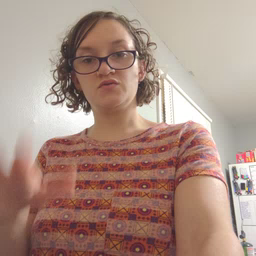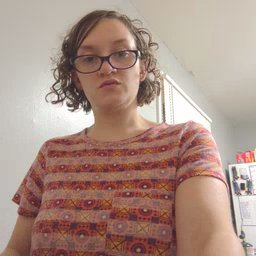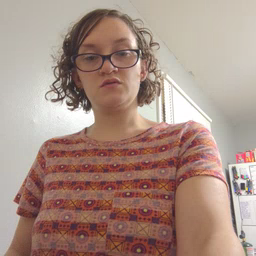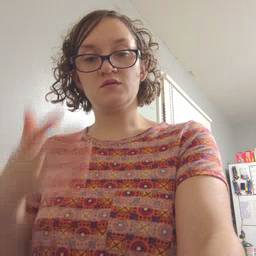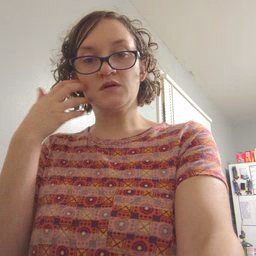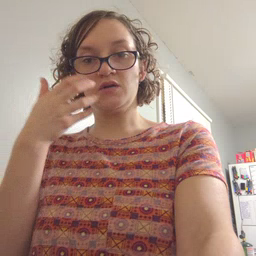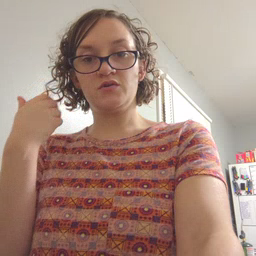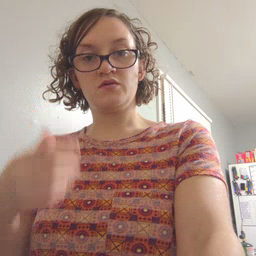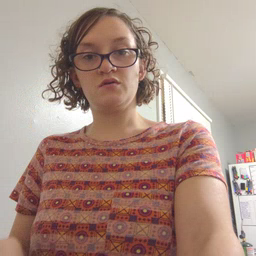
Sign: tiger